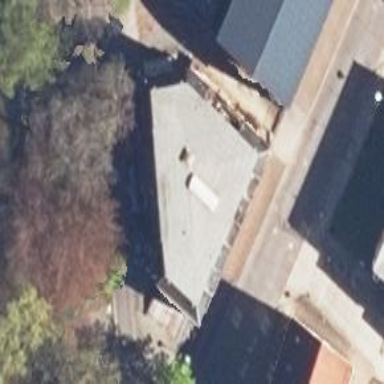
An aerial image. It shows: Apartment building with double saltbox roof shape.